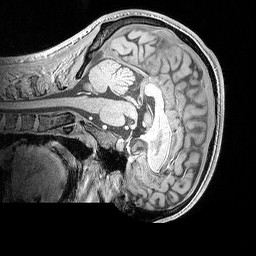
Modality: MP2RAGE
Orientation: sagittal
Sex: male
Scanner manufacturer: siemens
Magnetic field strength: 3 T
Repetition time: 5 s
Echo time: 0.00292 s